Aerial crown-view tile of a tropical tree (Barro Colorado Island, Panama), acquired 20250317:
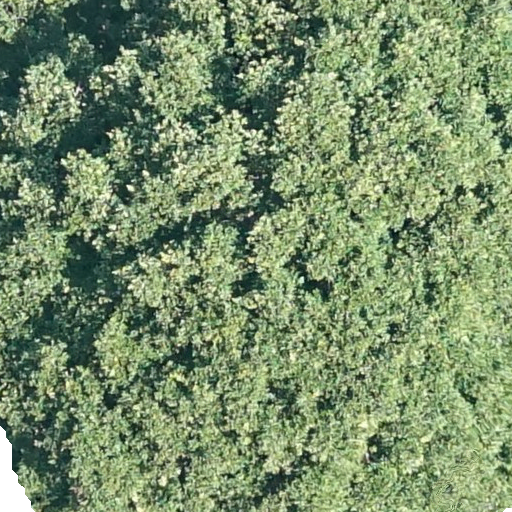
Species: Ficus obtusifolia
GBIF accepted scientific name: Ficus obtusifolia
Crown area: 680.167 m²